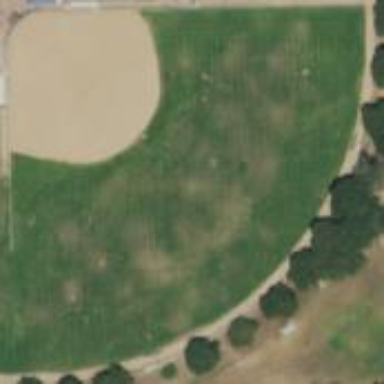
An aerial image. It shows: Baseball pitch with unpaved surface.